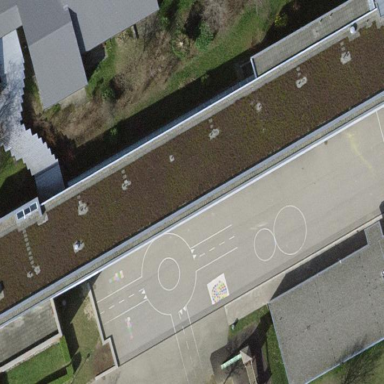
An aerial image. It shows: School building.